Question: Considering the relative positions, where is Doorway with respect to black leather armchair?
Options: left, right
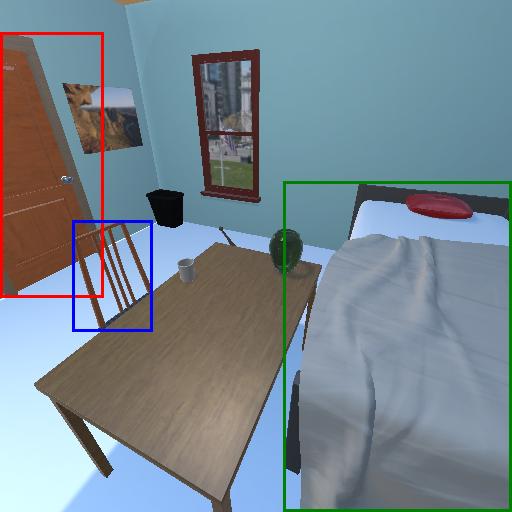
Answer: left